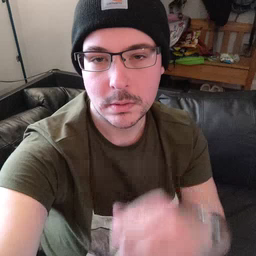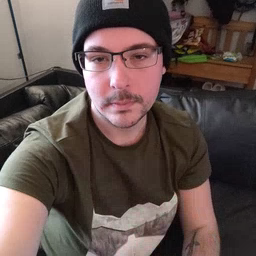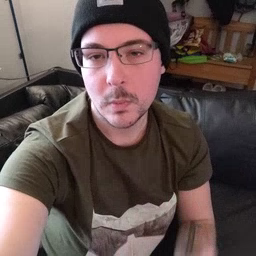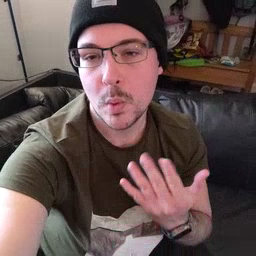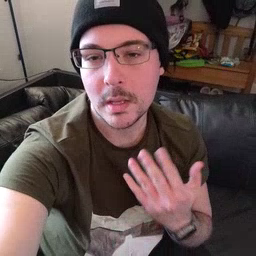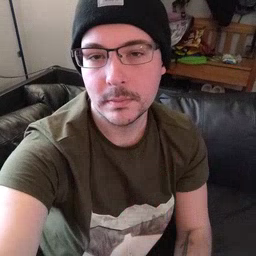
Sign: wait